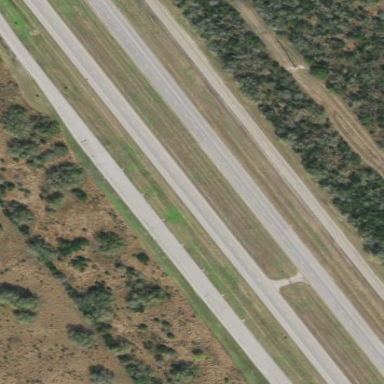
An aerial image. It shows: Rest area along the road.